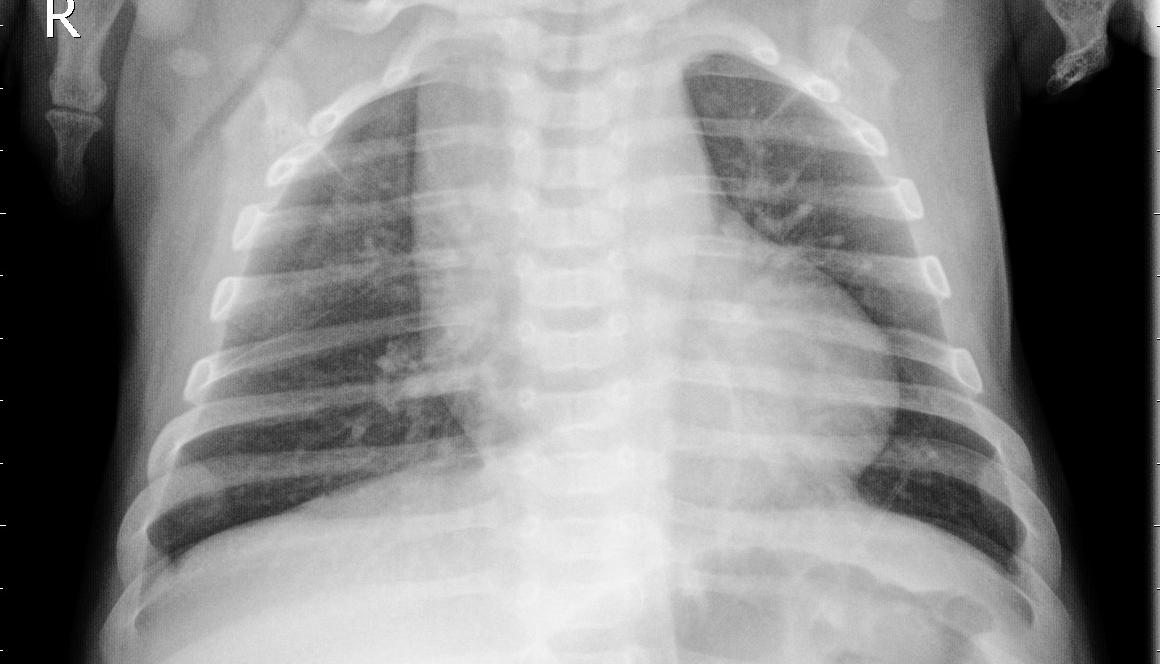
Diagnosis: PNEUMONIA